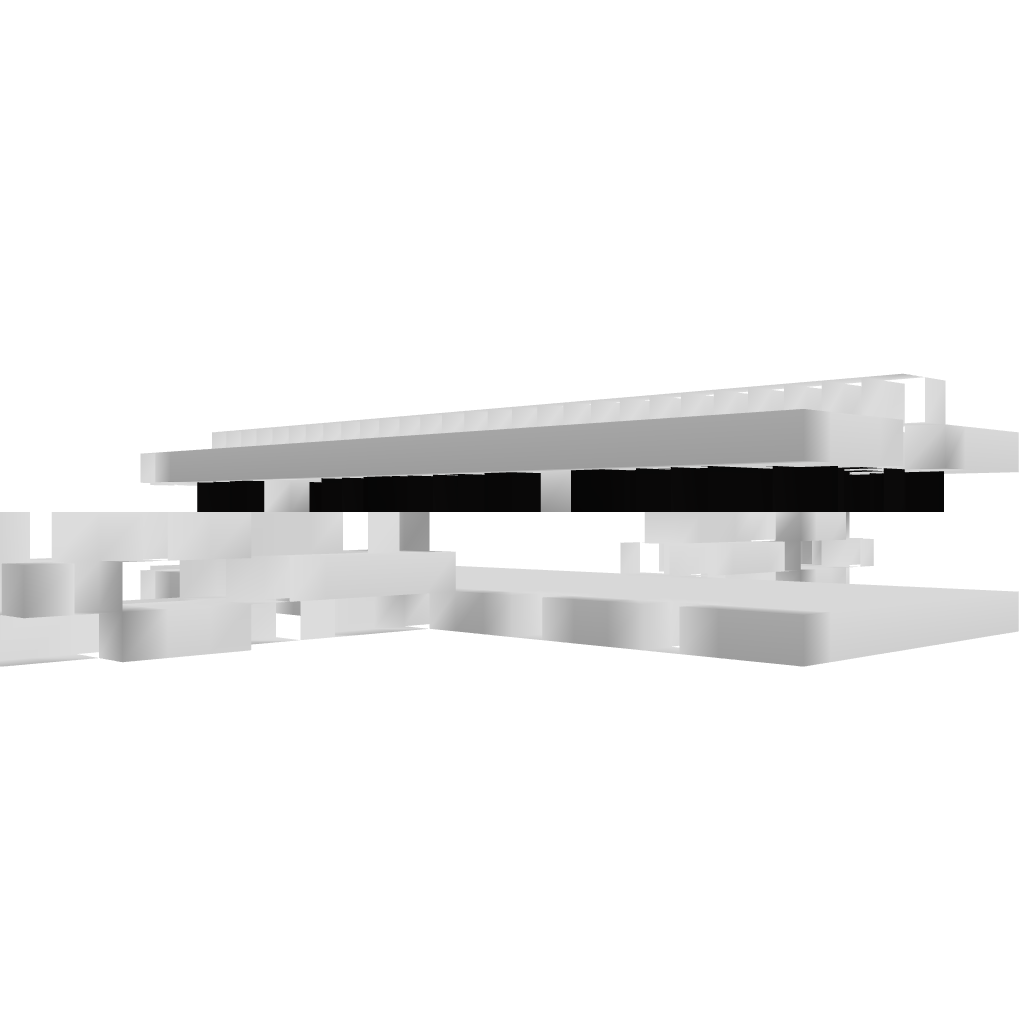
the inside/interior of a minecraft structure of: Plane